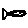
Label: fish